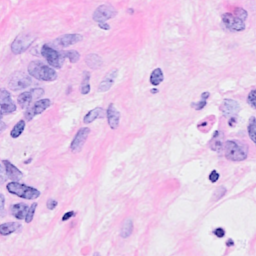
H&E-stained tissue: Breast